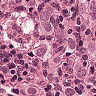
Metastatic tissue present: yes